Question: I'm implementing a mutation for uploading photo with type-graphql, and I also want to get another argument like and ID:
'''
@Mutation(() => GraphQLJSON)
async userUploadPostPhoto(
@Arg("photo", () => GraphQLUpload) photo: Upload,
@Arg("id") id: string,
@Ctx() context: TContext
) {
return userUploadPostPhoto(photo, context);
}
'''
This is the methods that I'm trying to test the API in postman:

The response I'm getting from the API is this json file:
'''
{
"errors": [
{
"message": "Variable "$id" got invalid value { resolve: [function], reject: [function], promise: {} }; String cannot represent a non string value: { resolve: [function], reject: [function], promise: {} }",
"locations": [
{
"line": 1,
"column": 47
}
],
"extensions": {
"code": "BAD_USER_INPUT",
"exception": {
"stacktrace": [
"GraphQLError: Variable "$id" got invalid value { resolve: [function], reject: [function], promise: {} }; String cannot represent a non string value: { resolve: [function], reject: [function], promise: {} }",
" at /home/ebaqeri/Projects/univarsity/server/node_modules/graphql/execution/values.js:116:15",
" at coerceInputValueImpl (/home/ebaqeri/Projects/univarsity/server/node_modules/graphql/utilities/coerceInputValue.js:131:9)",
" at coerceInputValueImpl (/home/ebaqeri/Projects/univarsity/server/node_modules/graphql/utilities/coerceInputValue.js:54:14)",
" at coerceInputValue (/home/ebaqeri/Projects/univarsity/server/node_modules/graphql/utilities/coerceInputValue.js:37:10)",
" at _loop (/home/ebaqeri/Projects/univarsity/server/node_modules/graphql/execution/values.js:109:69)",
" at coerceVariableValues (/home/ebaqeri/Projects/univarsity/server/node_modules/graphql/execution/values.js:121:16)",
" at getVariableValues (/home/ebaqeri/Projects/univarsity/server/node_modules/graphql/execution/values.js:50:19)",
" at buildExecutionContext (/home/ebaqeri/Projects/univarsity/server/node_modules/graphql/execution/execute.js:203:61)",
" at executeImpl (/home/ebaqeri/Projects/univarsity/server/node_modules/graphql/execution/execute.js:101:20)",
" at Object.execute (/home/ebaqeri/Projects/univarsity/server/node_modules/graphql/execution/execute.js:60:35)",
" at execute (/home/ebaqeri/Projects/univarsity/server/node_modules/apollo-server-core/src/requestPipeline.ts:480:20)",
" at Object.processGraphQLRequest (/home/ebaqeri/Projects/univarsity/server/node_modules/apollo-server-core/src/requestPipeline.ts:375:28)",
" at processTicksAndRejections (node:internal/process/task_queues:96:5)",
" at async processHTTPRequest (/home/ebaqeri/Projects/univarsity/server/node_modules/apollo-server-core/src/runHttpQuery.ts:331:24)"
]
}
}
}
]
}
'
Anyone has any Idea on this? Is this the problem from the API side or the problem is the method that I'm trying to fix it?
'''
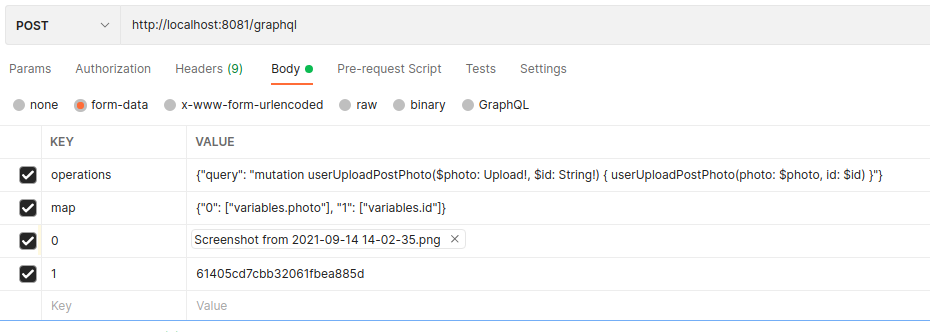
Answer: I believe you will need to use the 'variables' object to pass the other input, as @xadm mentioned. Using Postman, I tested the following code and it worked:
'''
{
"query": "mutation userUploadPostPhoto($photo: Upload!, $id: String!) { userUploadPostPhoto(photo: $photo, id: $id) }",
"variables": { "photo": null, "id": "10" }
}
'''
You can also remove the 'photo' property, since it's not needed.
: Please ensure that you have installed 'graphql-upload' and 'apollo-server-express'. Another package('apollo-server') will not accept express as a middleware as an input to a 'applyMiddleware' method.